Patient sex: M
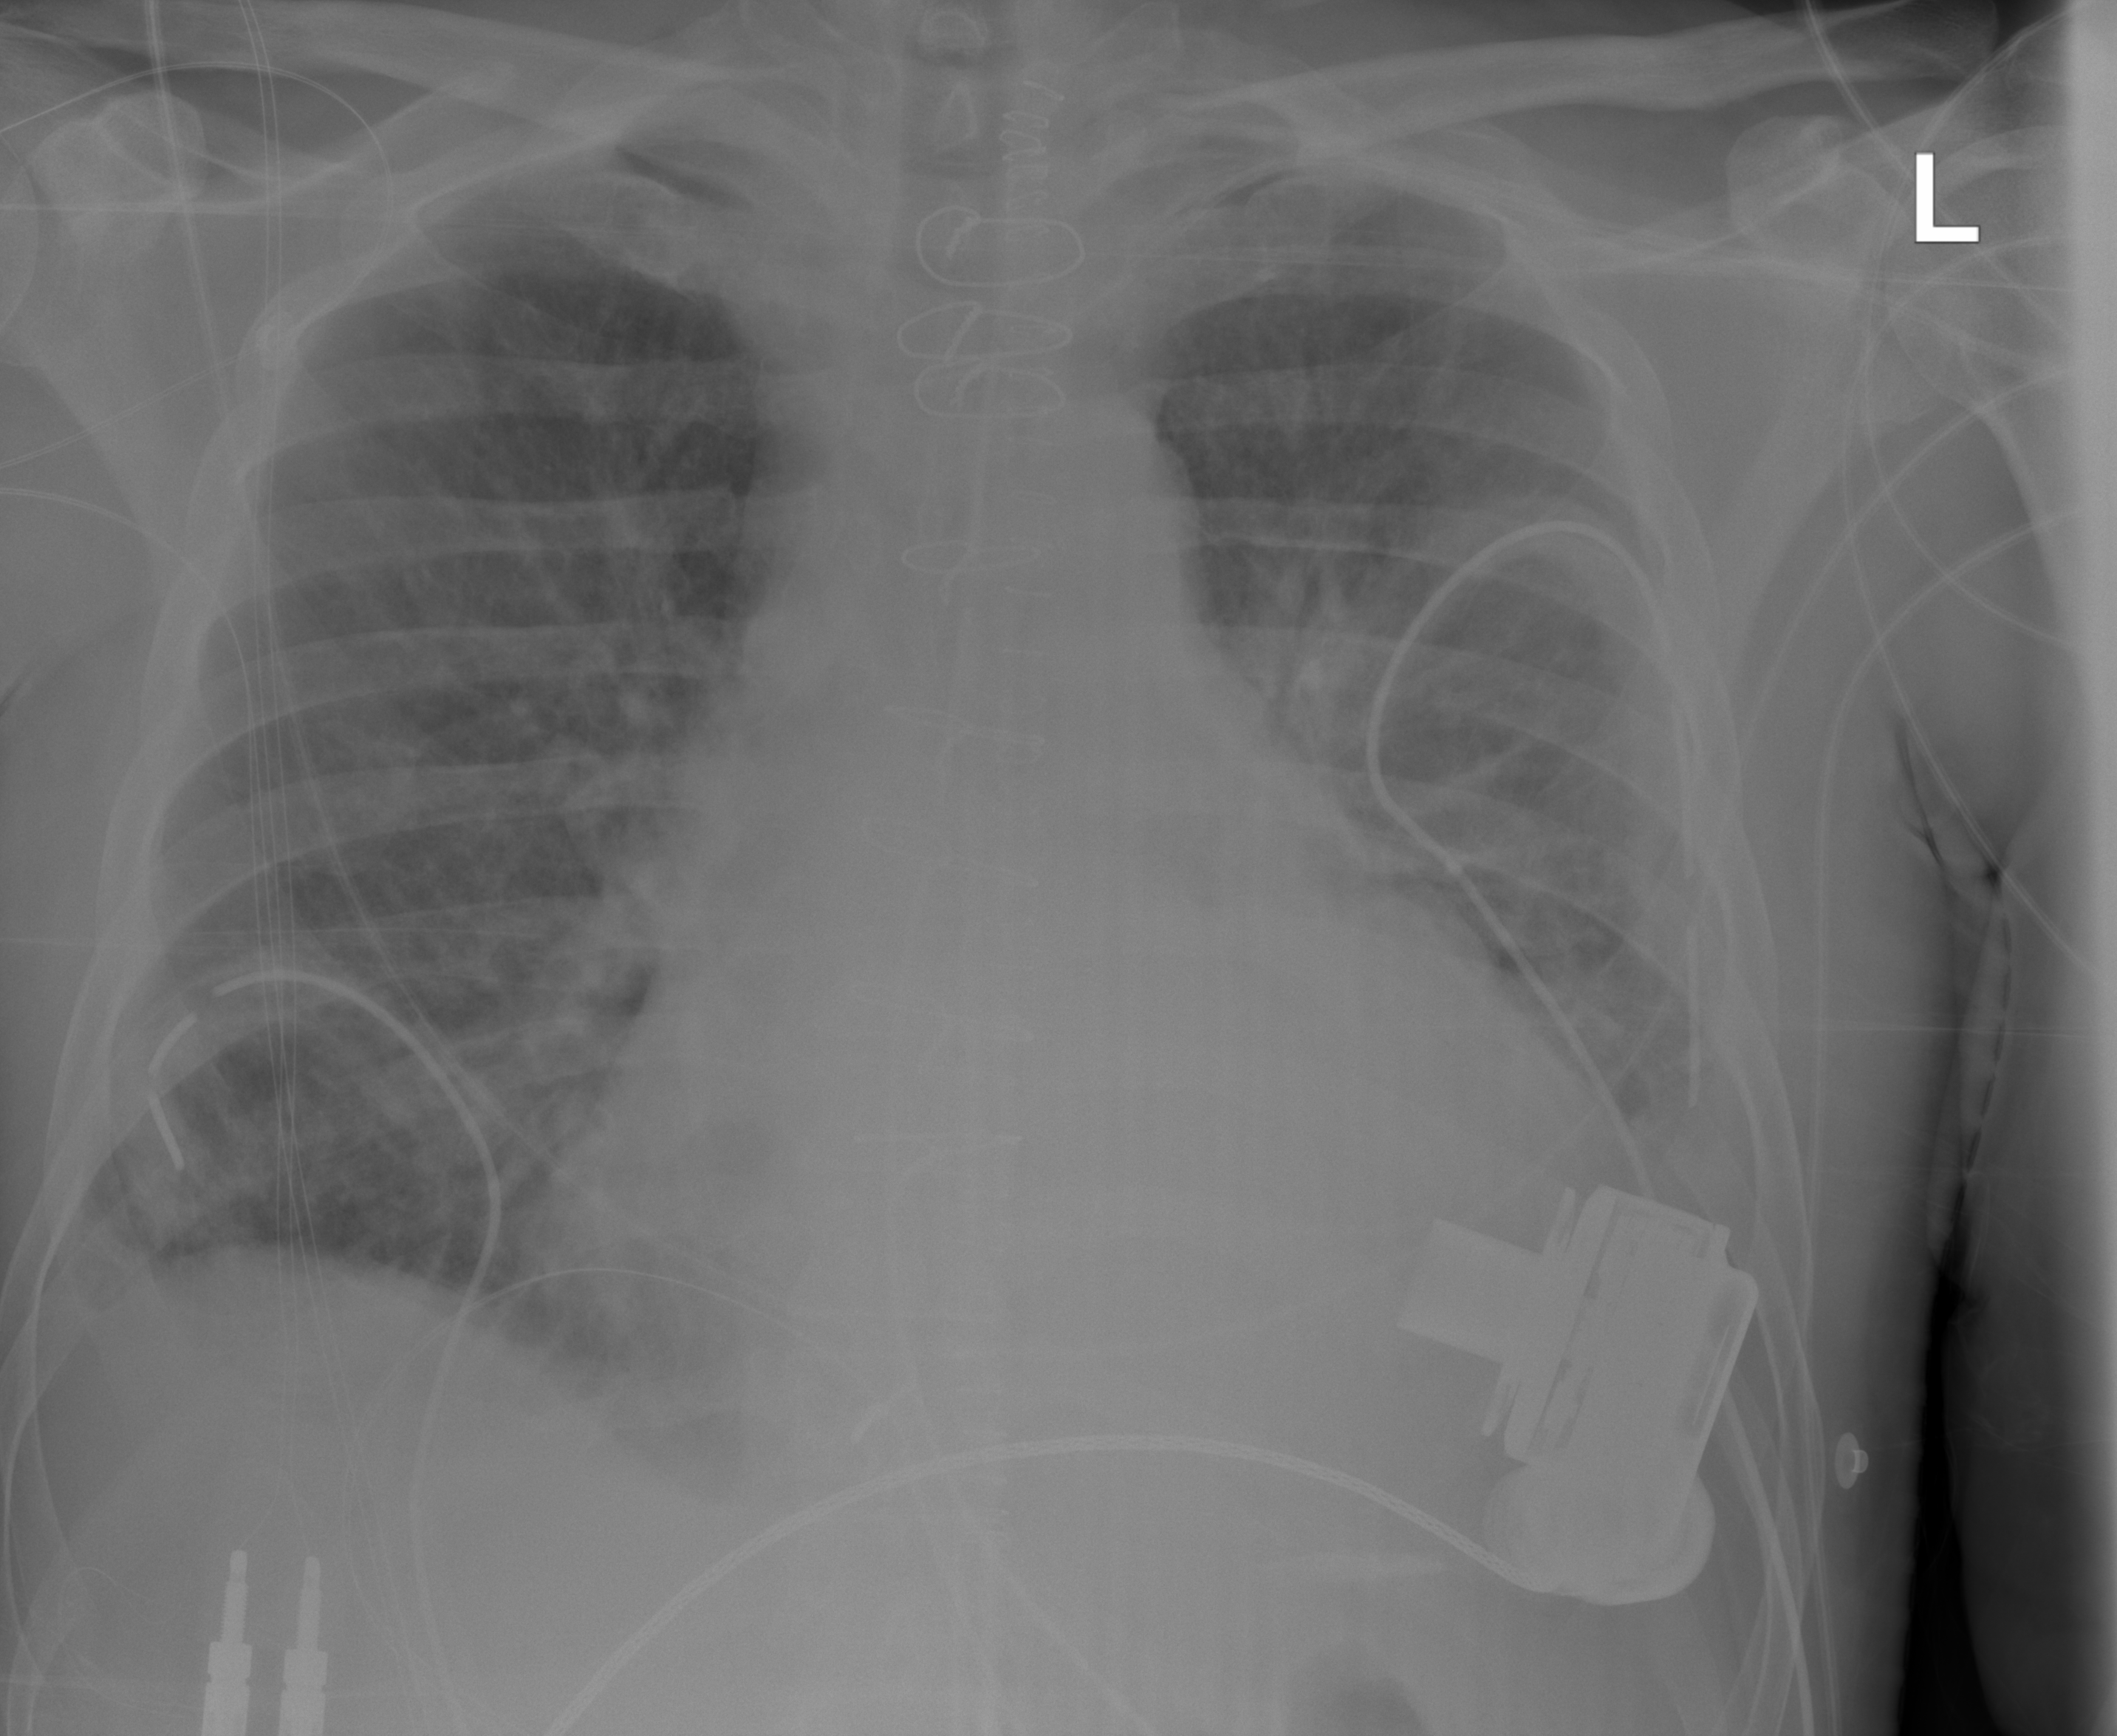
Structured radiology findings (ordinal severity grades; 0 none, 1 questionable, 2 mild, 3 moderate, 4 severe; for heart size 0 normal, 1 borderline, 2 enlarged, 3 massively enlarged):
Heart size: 2
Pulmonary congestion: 2
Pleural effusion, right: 1
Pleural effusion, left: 2
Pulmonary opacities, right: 2
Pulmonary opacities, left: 2
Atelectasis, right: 2
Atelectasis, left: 2